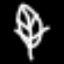
Label: leaf